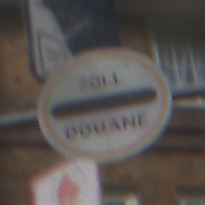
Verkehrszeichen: Zollstelle
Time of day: MorningAfternoon
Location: Outdoor (Urban)
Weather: Overcast
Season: NotSpecified
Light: Natural